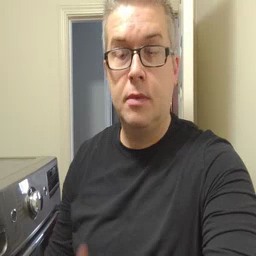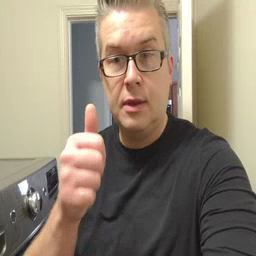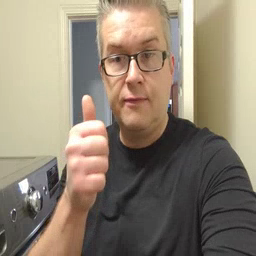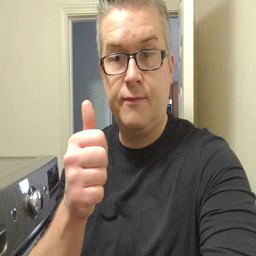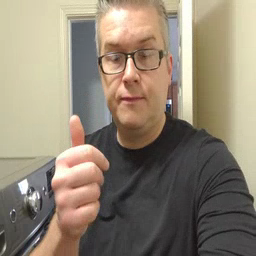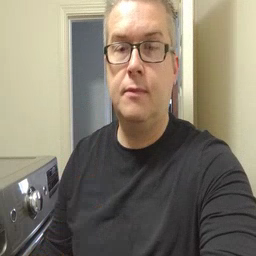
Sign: yourself